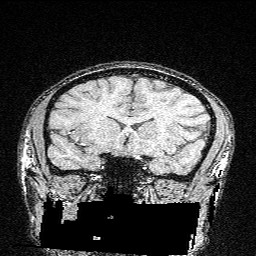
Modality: FLASH
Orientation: sagittal
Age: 26
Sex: male